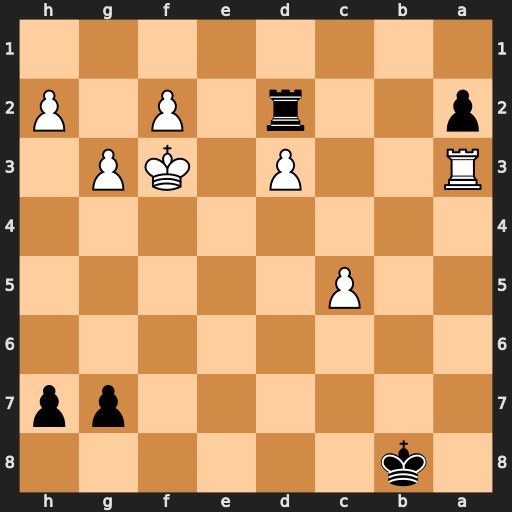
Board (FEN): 1k6/6pp/8/2P5/8/R2P1KP1/p2r1P1P/8
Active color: b
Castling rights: -
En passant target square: -
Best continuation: Rxd3+ Rxd3 a1=Q